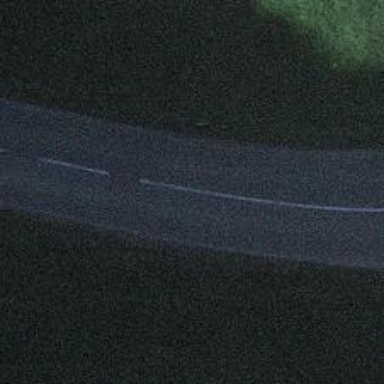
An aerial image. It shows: Tertiary road with asphalt surface.